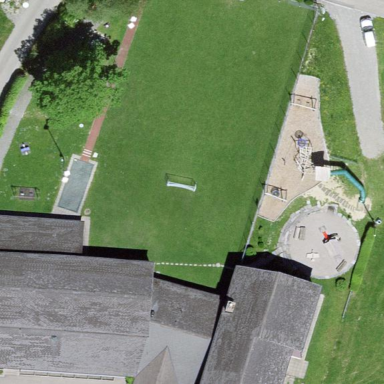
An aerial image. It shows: Playground area for leisure activities on the land.